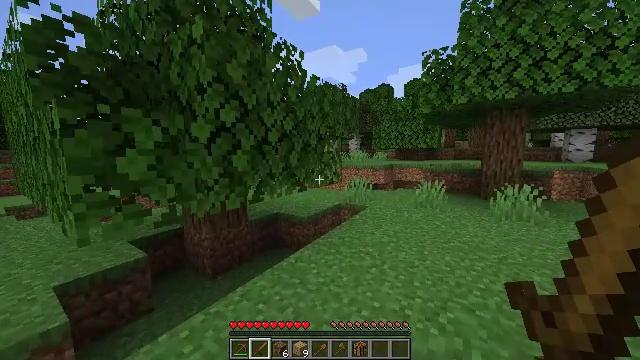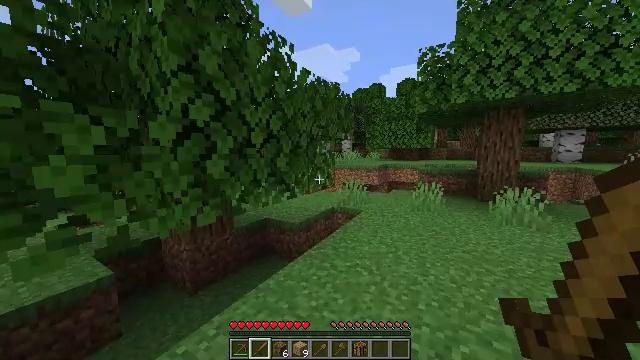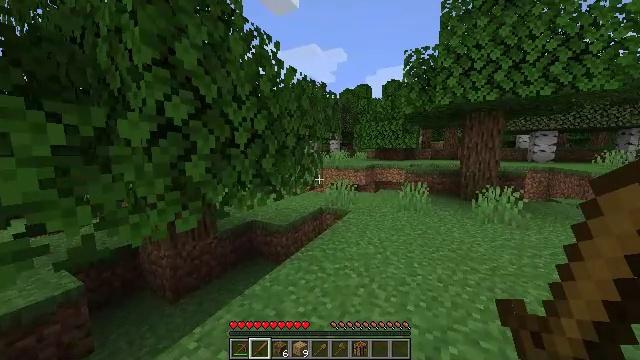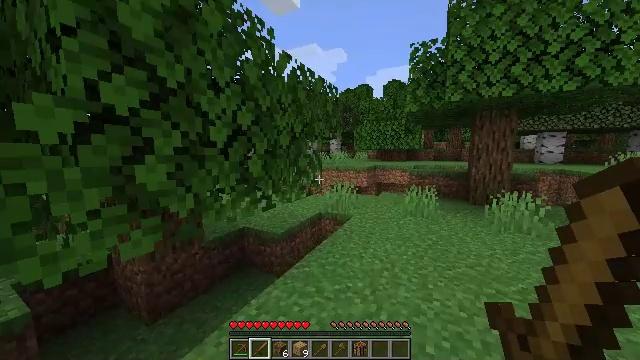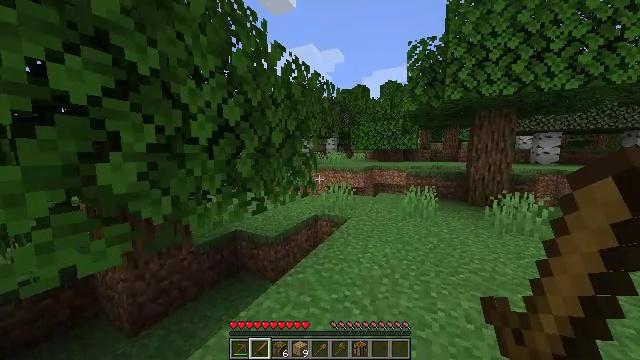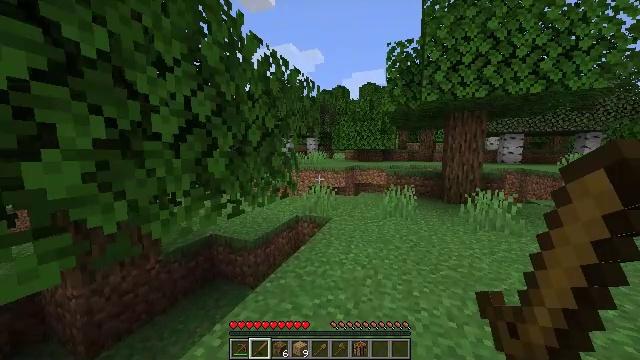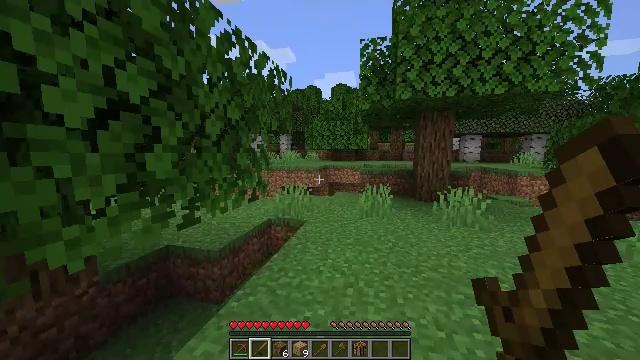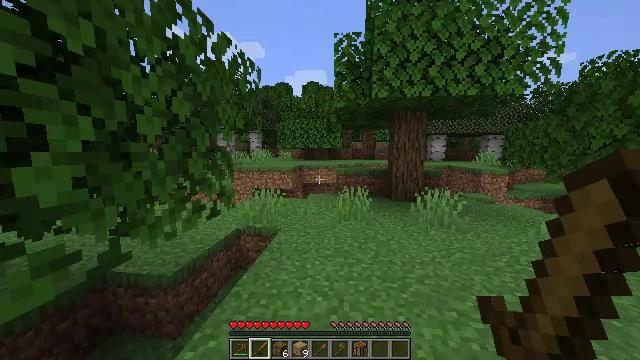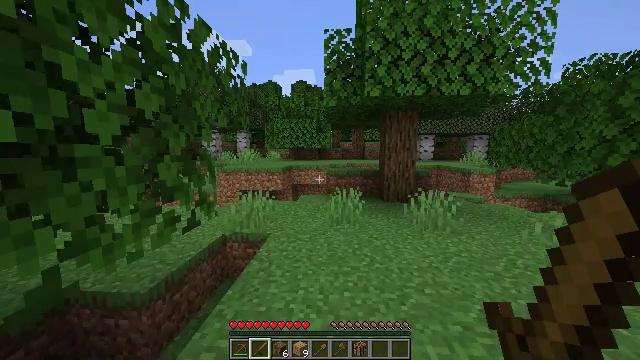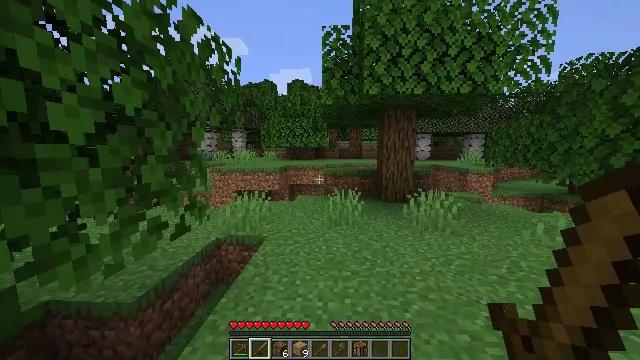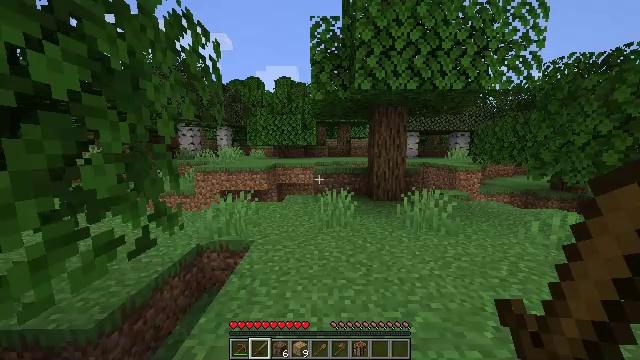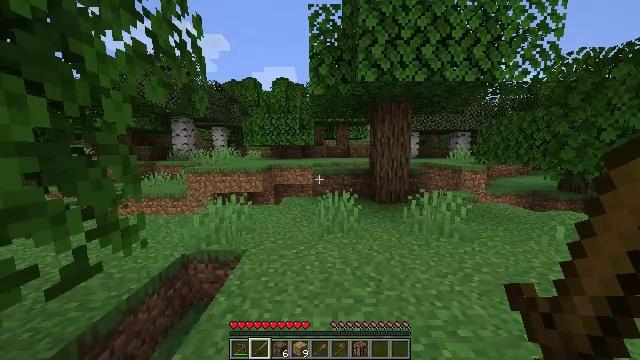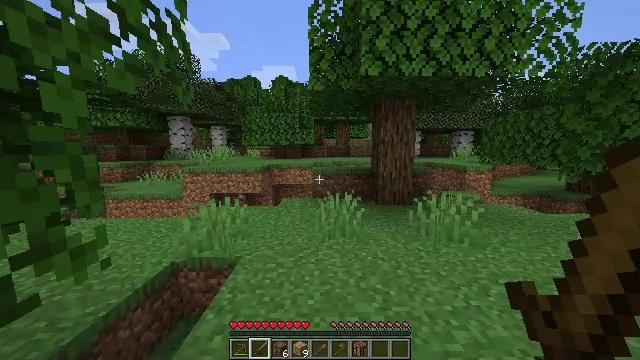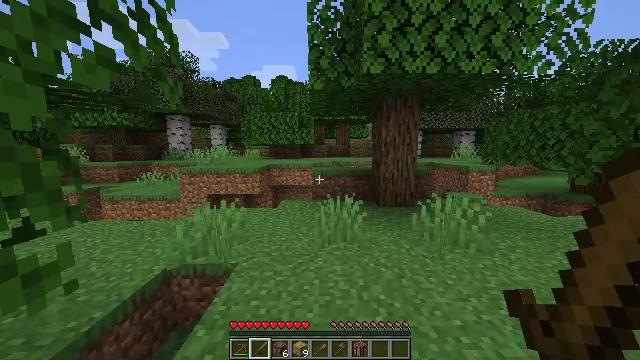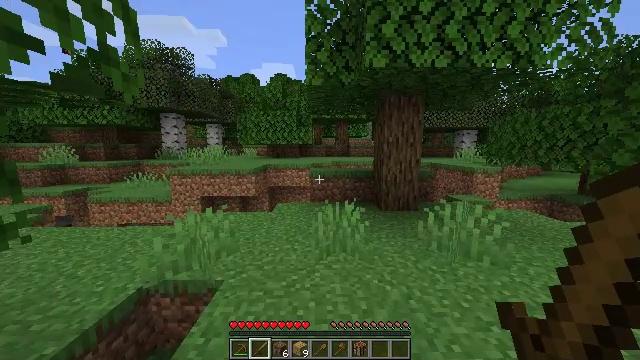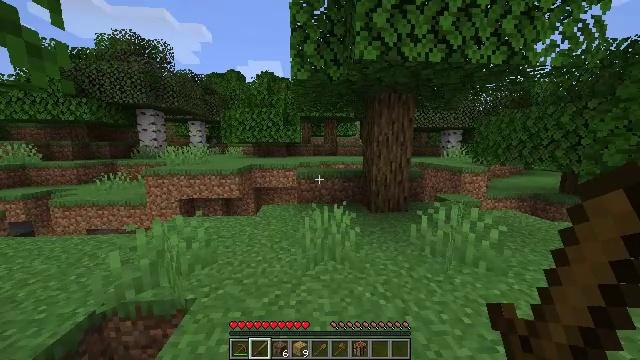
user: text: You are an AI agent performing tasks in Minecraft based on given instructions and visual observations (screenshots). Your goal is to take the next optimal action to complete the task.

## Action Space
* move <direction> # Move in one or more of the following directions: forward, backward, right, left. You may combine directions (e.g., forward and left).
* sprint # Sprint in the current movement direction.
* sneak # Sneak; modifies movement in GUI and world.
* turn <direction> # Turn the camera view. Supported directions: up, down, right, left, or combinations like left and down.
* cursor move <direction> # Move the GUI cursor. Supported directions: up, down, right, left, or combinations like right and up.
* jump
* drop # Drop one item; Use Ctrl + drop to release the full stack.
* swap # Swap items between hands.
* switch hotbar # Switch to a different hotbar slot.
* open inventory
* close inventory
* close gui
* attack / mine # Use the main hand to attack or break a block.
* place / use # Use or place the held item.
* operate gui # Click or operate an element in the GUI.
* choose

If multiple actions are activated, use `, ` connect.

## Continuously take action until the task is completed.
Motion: motion action
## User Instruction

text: Mine dirt from the ground.
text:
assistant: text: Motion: move forward, sprint, turn right
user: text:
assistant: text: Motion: move forward, sprint, turn right
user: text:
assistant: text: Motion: move forward, sprint
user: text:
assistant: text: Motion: move forward, sprint
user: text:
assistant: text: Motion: move forward, sprint, turn right
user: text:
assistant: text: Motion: move forward, sprint, turn right
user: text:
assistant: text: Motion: move forward, sprint, turn right
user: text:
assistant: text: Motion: move forward, sprint, turn right
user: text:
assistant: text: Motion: move forward, sprint
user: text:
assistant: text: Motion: move forward, sprint, turn right
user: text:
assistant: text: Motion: move forward, sprint
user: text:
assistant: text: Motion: move forward, sprint
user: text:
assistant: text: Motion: move forward, sprint
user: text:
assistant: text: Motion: move forward, sprint
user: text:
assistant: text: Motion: move forward, sprint, turn right
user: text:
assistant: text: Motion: move forward, sprint, turn right and up
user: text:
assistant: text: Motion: move forward, sprint, turn right and up
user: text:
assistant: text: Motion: move forward, sprint
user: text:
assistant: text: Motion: move forward, sprint
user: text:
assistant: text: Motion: move forward, sprint
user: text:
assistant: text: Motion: move forward, sprint
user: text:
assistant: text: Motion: move forward, sprint
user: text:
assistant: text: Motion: move forward, sprint, turn down
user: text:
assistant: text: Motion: move forward, sprint, turn right and down
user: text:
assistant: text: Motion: move forward, sprint, turn right and down
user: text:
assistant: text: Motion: move forward, sprint, turn right and down
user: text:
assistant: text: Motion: move forward, sprint, turn right and down
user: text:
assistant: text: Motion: move forward, sprint, turn right
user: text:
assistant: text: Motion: move forward, sprint, turn right
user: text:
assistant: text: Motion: move forward, sprint, turn right